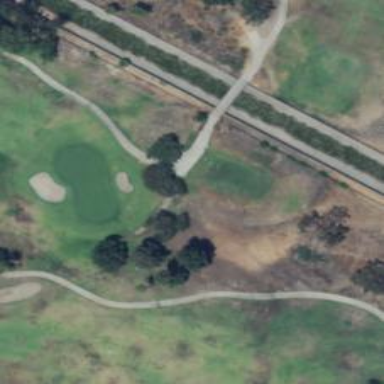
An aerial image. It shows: Path for both roads and golfers.